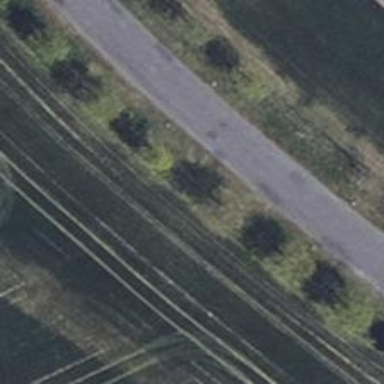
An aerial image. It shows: Row of deciduous broadleaved trees.